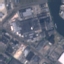
Label: Industrial